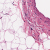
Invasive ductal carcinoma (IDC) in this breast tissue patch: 0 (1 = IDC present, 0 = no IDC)